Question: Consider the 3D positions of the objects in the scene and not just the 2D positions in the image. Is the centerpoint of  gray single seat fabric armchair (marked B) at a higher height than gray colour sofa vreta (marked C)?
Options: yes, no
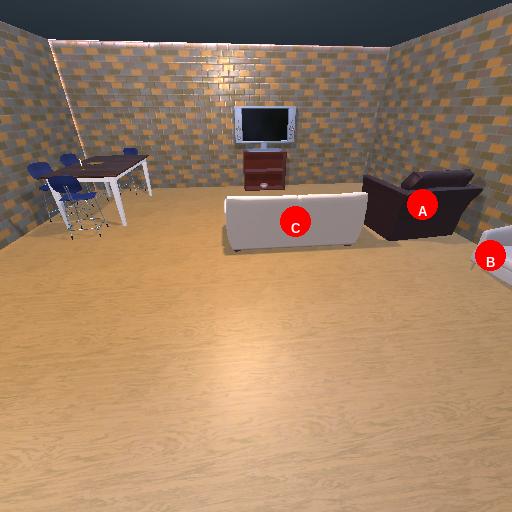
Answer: yes